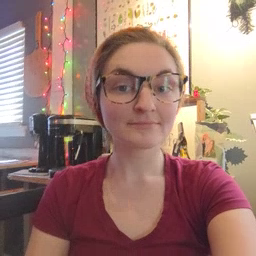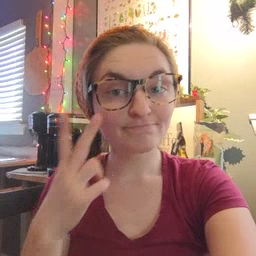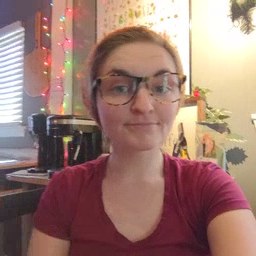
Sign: see